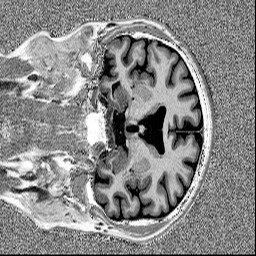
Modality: MP2RAGE
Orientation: coronal
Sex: male